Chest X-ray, AP view. Patient: 52 years old, sex M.
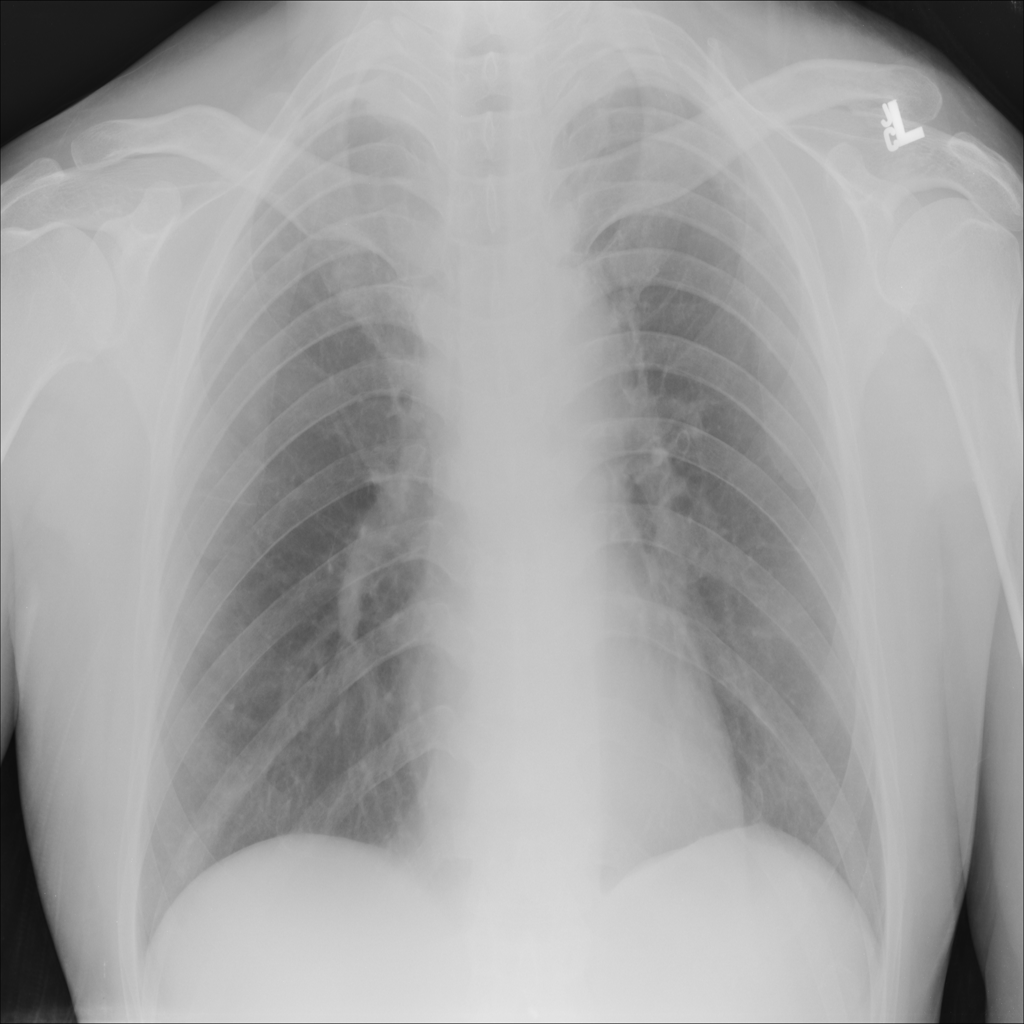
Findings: Pleural_Thickening